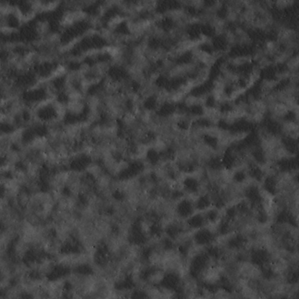
Label: non_frost